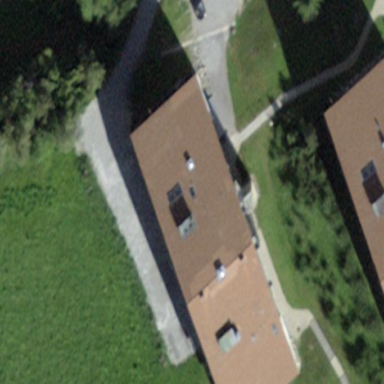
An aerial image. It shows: Apartments building with gabled roof oriented across.